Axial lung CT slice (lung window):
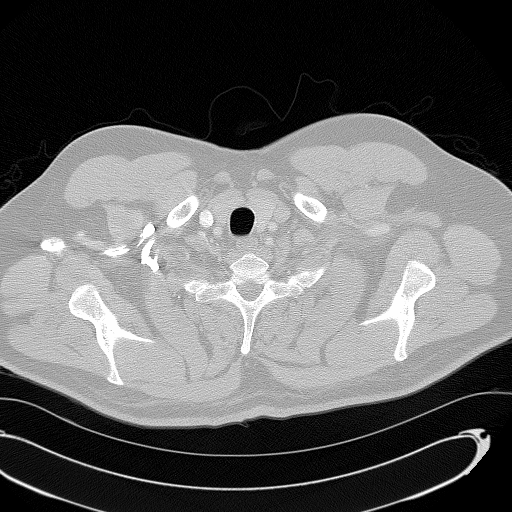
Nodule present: no